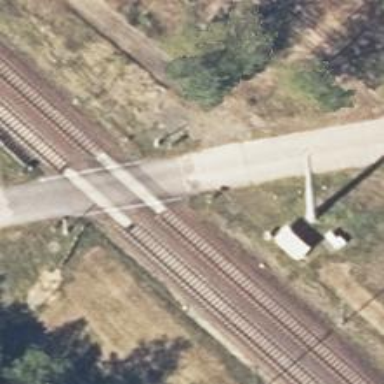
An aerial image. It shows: Level crossing with lights and saltire.